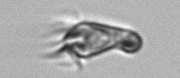
Label: Paratontonia_gracillima